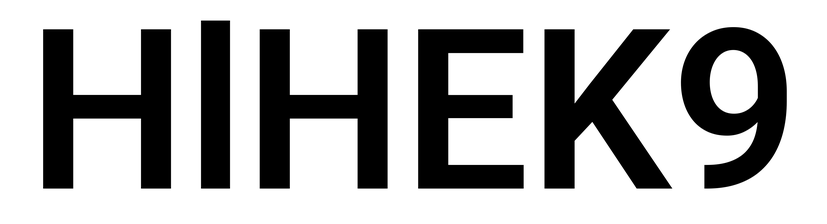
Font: Roboto_SemiBold